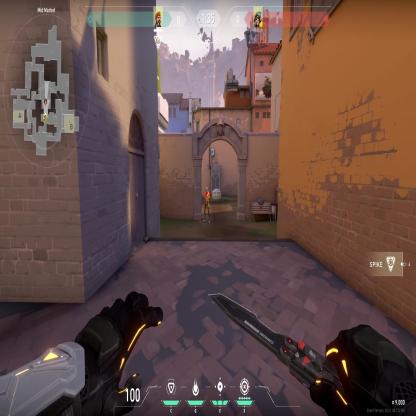
Label: enemy